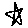
Label: star